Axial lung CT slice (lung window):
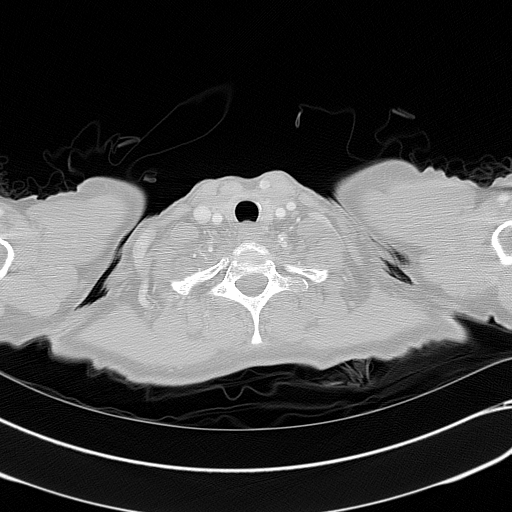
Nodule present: no